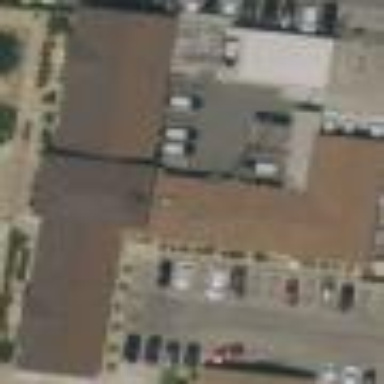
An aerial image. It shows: Public building.